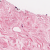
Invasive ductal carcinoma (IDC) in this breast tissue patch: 0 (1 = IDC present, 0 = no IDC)